Question: I am trying to get a text from edit text input layout and show the text on list view when click next edit text drop down button. Like this

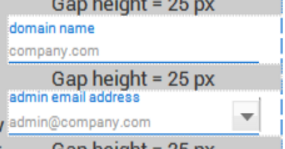
Answer: 'Edittext.getText.ToString()' will give you the entered text in 'editText'.
And for drop down you should use Spinner.